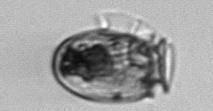
Label: Dinophysis_acuminata